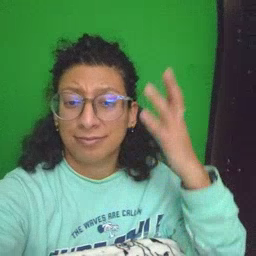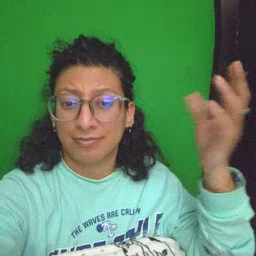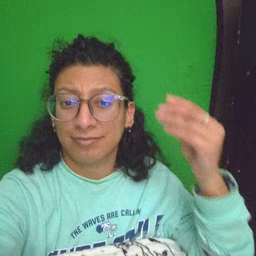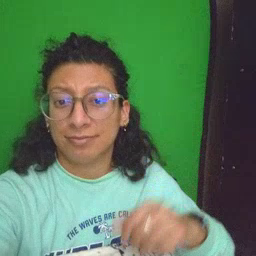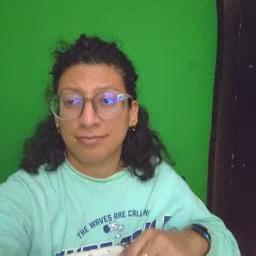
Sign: outside